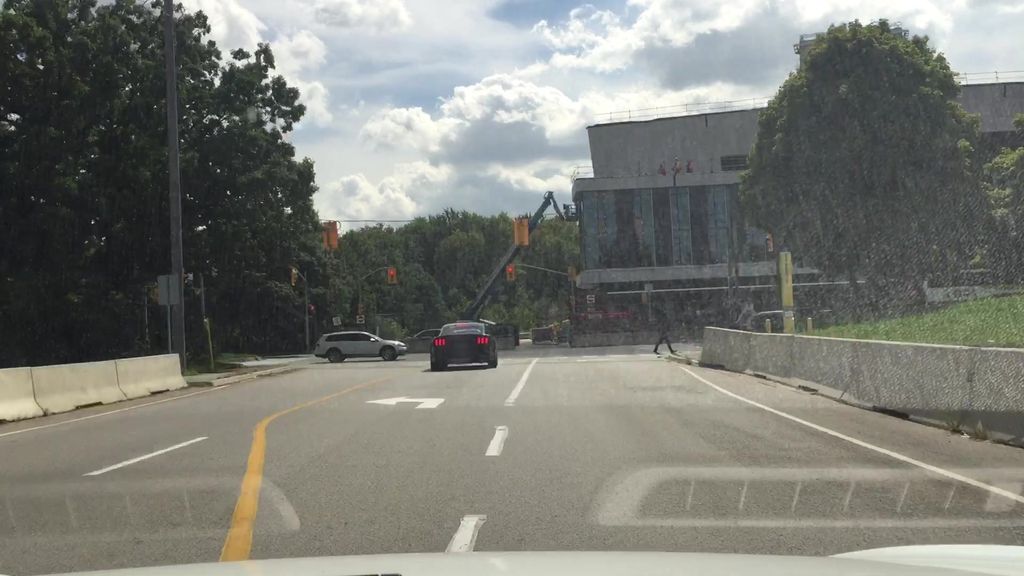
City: toronto